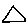
Label: triangle